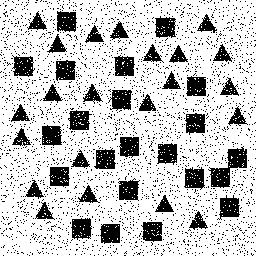
Squares: 22
Triangles: 22
Stars: 0
Total shapes: 44